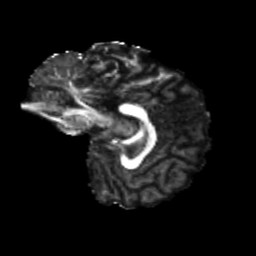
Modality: FA
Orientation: sagittal
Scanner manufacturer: siemens
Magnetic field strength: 3 T
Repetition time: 4 s
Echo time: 0.0594 s